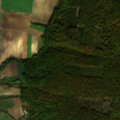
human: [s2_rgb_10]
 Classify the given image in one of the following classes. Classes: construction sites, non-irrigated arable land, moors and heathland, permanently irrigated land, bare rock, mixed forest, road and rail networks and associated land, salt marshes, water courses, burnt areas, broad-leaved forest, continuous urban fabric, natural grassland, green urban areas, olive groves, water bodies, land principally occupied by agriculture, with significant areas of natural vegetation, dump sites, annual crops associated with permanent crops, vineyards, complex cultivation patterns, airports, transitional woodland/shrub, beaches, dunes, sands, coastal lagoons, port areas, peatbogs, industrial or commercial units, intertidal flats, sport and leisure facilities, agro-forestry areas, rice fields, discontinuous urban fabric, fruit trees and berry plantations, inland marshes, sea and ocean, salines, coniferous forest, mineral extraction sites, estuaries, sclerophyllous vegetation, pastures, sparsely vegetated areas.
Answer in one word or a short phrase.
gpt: non-irrigated arable land, complex cultivation patterns, broad-leaved forest, mixed forest